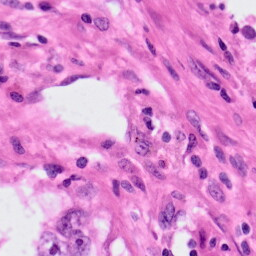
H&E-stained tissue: Lung